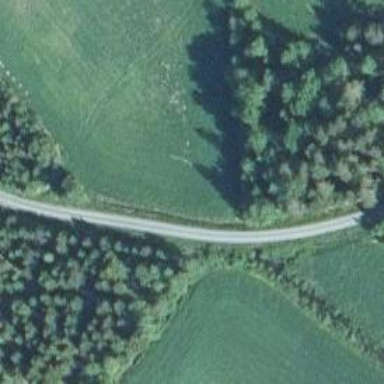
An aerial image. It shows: Unclassified road.